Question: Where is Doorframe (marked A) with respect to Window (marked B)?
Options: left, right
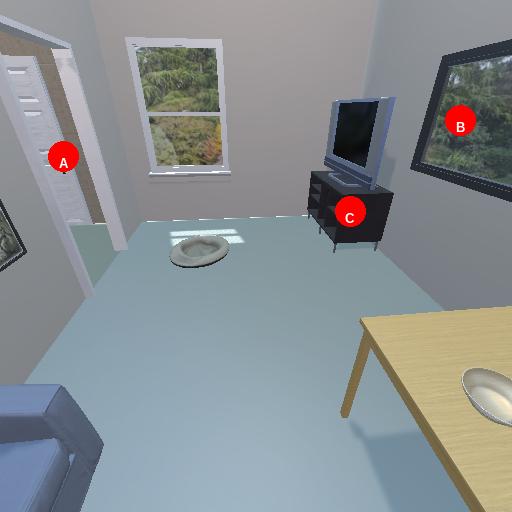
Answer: left